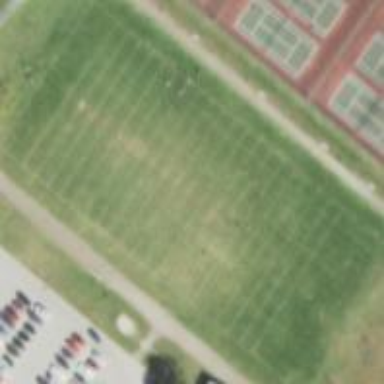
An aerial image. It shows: American football pitch with grass surface.